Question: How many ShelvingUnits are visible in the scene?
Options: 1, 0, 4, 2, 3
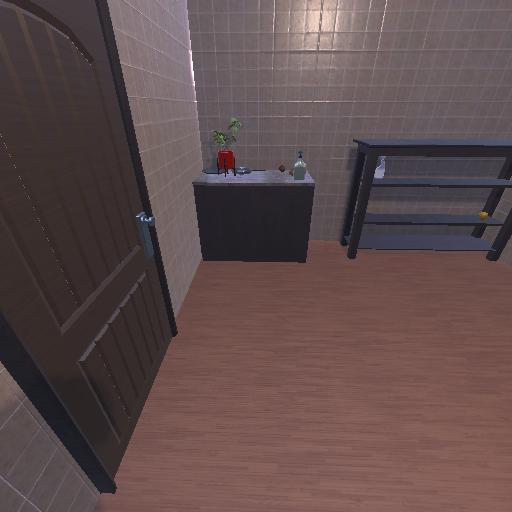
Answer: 1